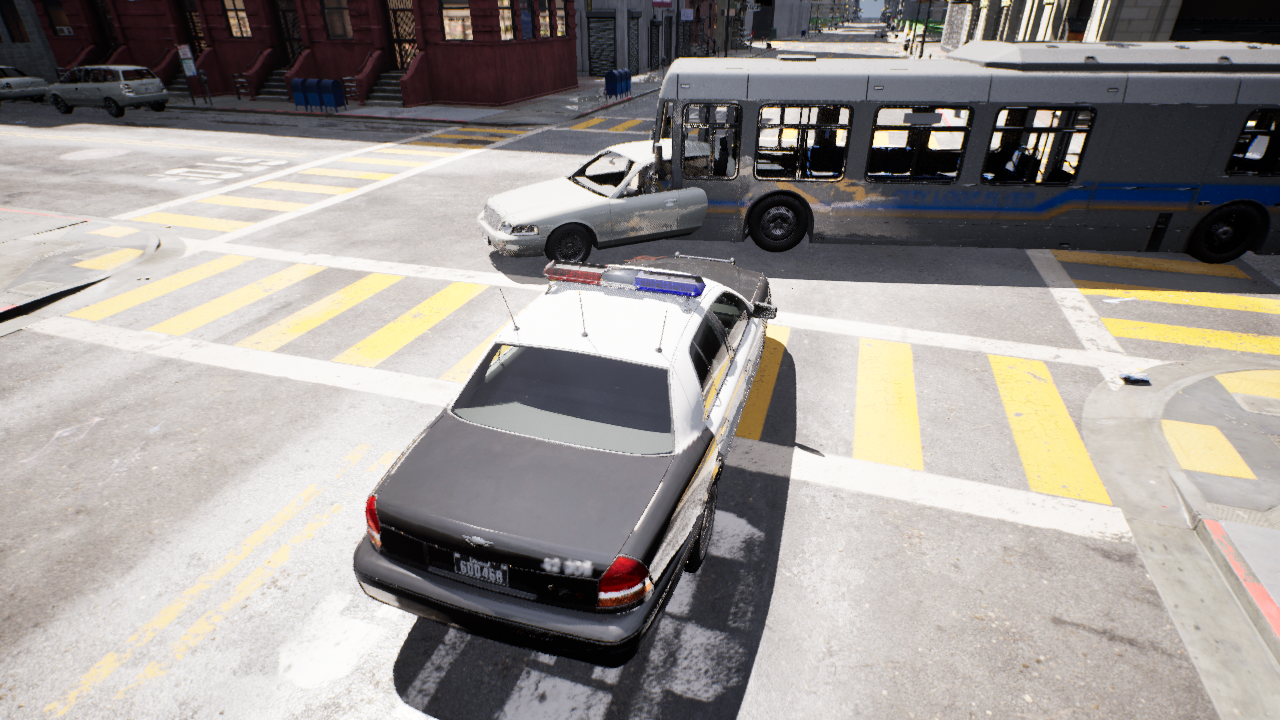
Venue: residential
Lighting: clear day
Vehicle rig: sedan